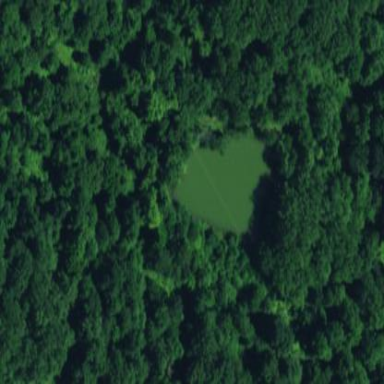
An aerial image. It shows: Private canoe on water pond.